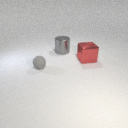
small gray rubber sphere to the left of large gray metal cylinder